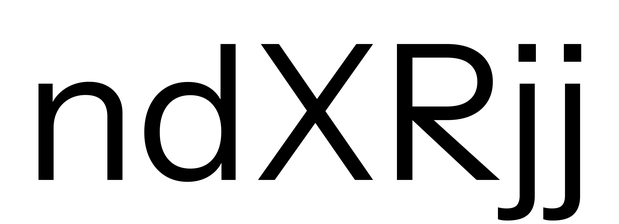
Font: InstrumentSans_Regular